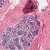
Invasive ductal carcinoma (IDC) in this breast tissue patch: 0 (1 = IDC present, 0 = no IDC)